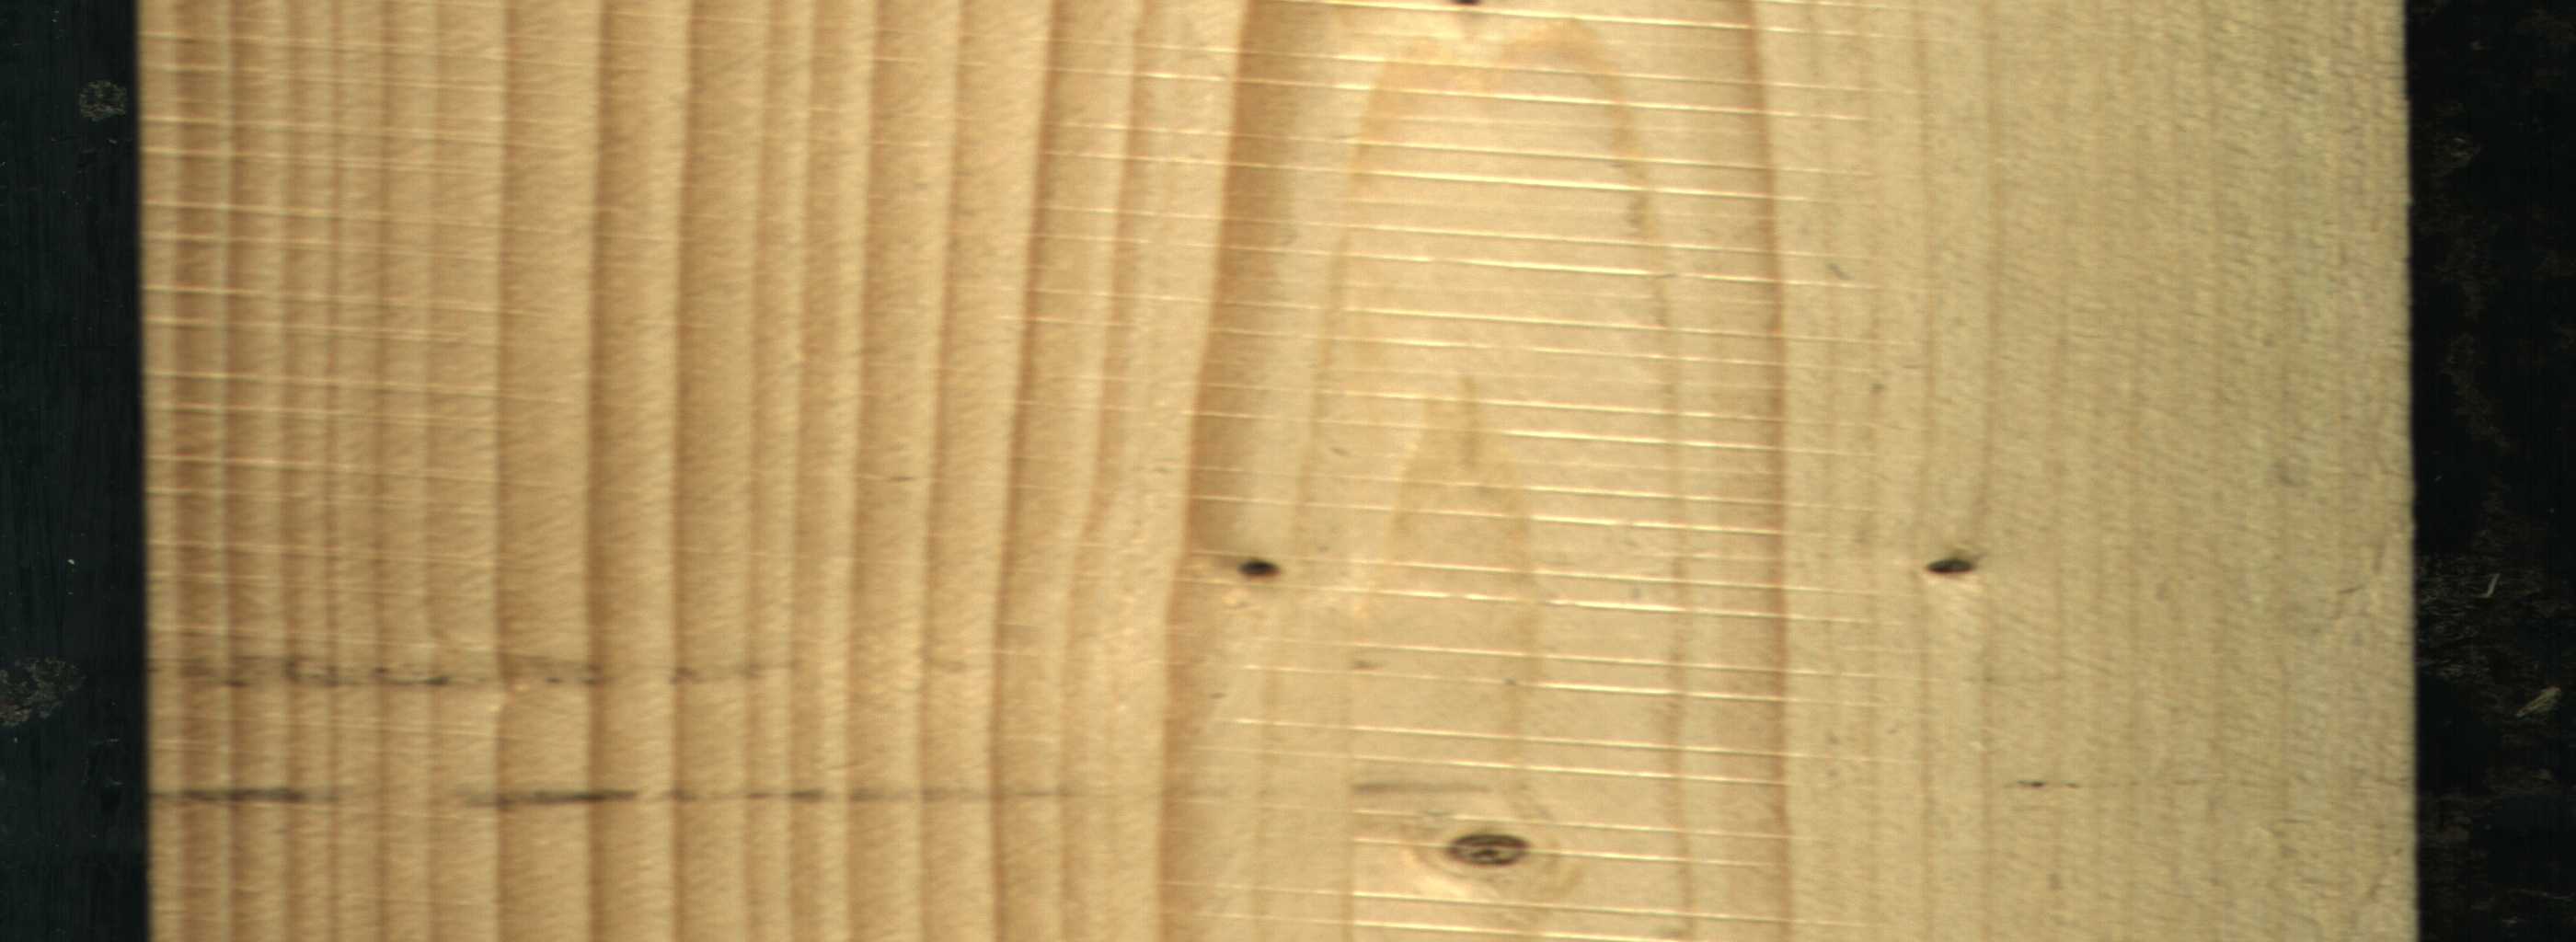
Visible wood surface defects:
Dead_Knot
Dead_Knot
Live_Knot
Live_Knot